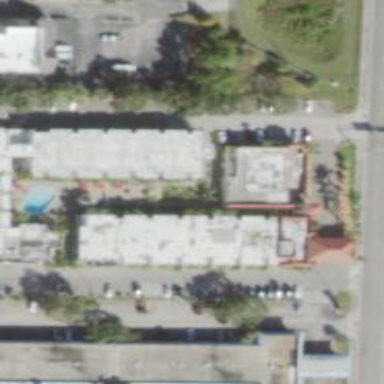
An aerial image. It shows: Hotel building.